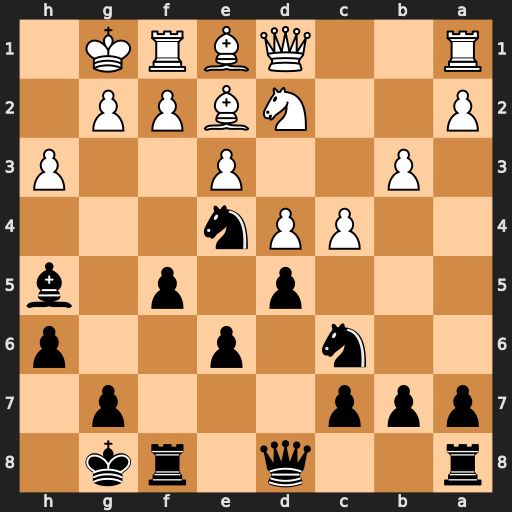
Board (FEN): r2q1rk1/ppp3p1/2n1p2p/3p1p1b/2PPn3/1P2P2P/P2NBPP1/R2QBRK1
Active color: b
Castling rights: -
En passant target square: -
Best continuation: Nc3 Bxh5 Nxd1